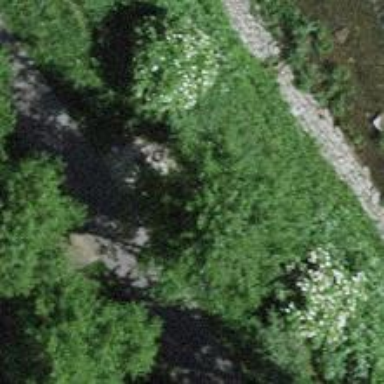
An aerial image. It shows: Brown bench.